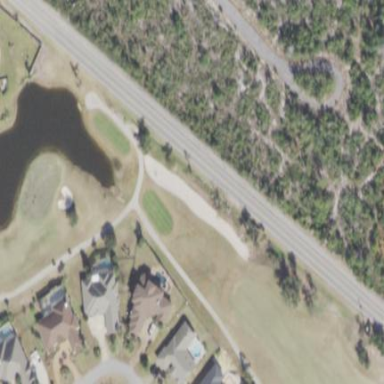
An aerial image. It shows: Sandy area is golf bunker.